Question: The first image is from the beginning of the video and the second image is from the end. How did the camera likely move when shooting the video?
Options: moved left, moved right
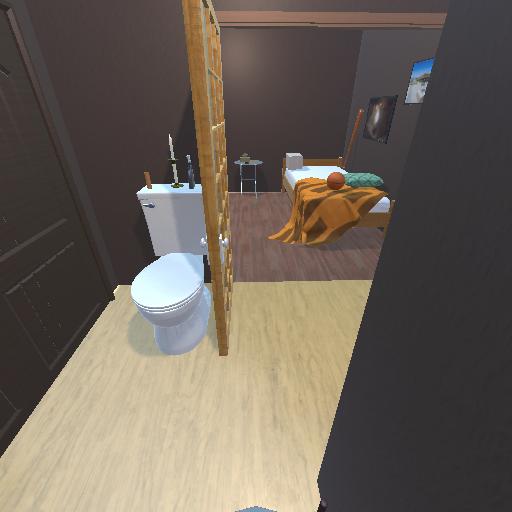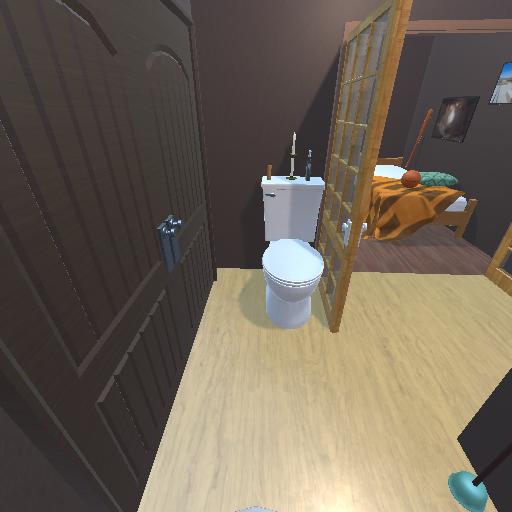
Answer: moved left